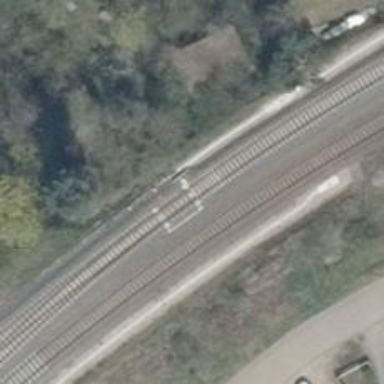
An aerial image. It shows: Railway switch with the turnout side on the left.